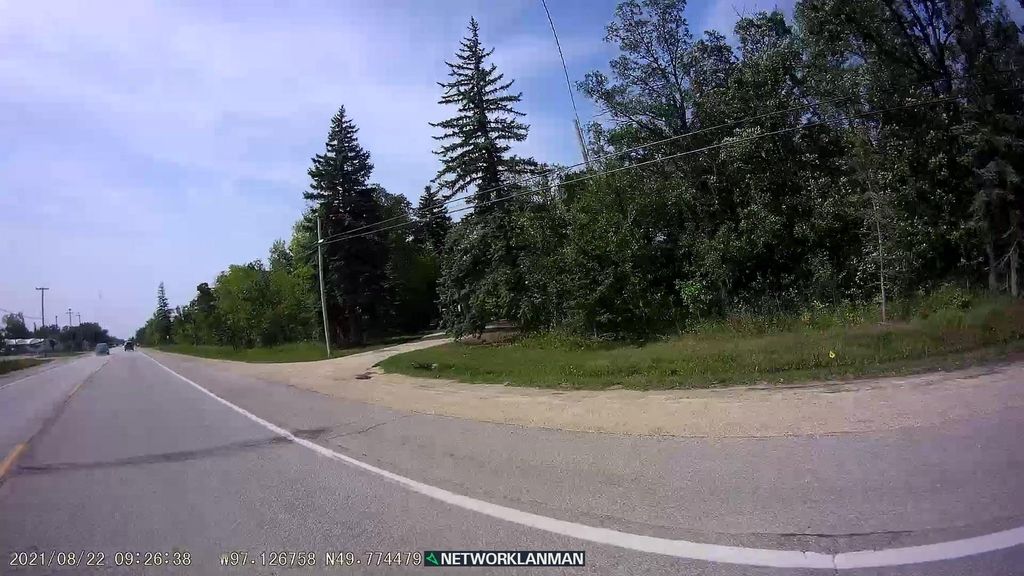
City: winnipeg